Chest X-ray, AP view. Patient: 74 years old, sex F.
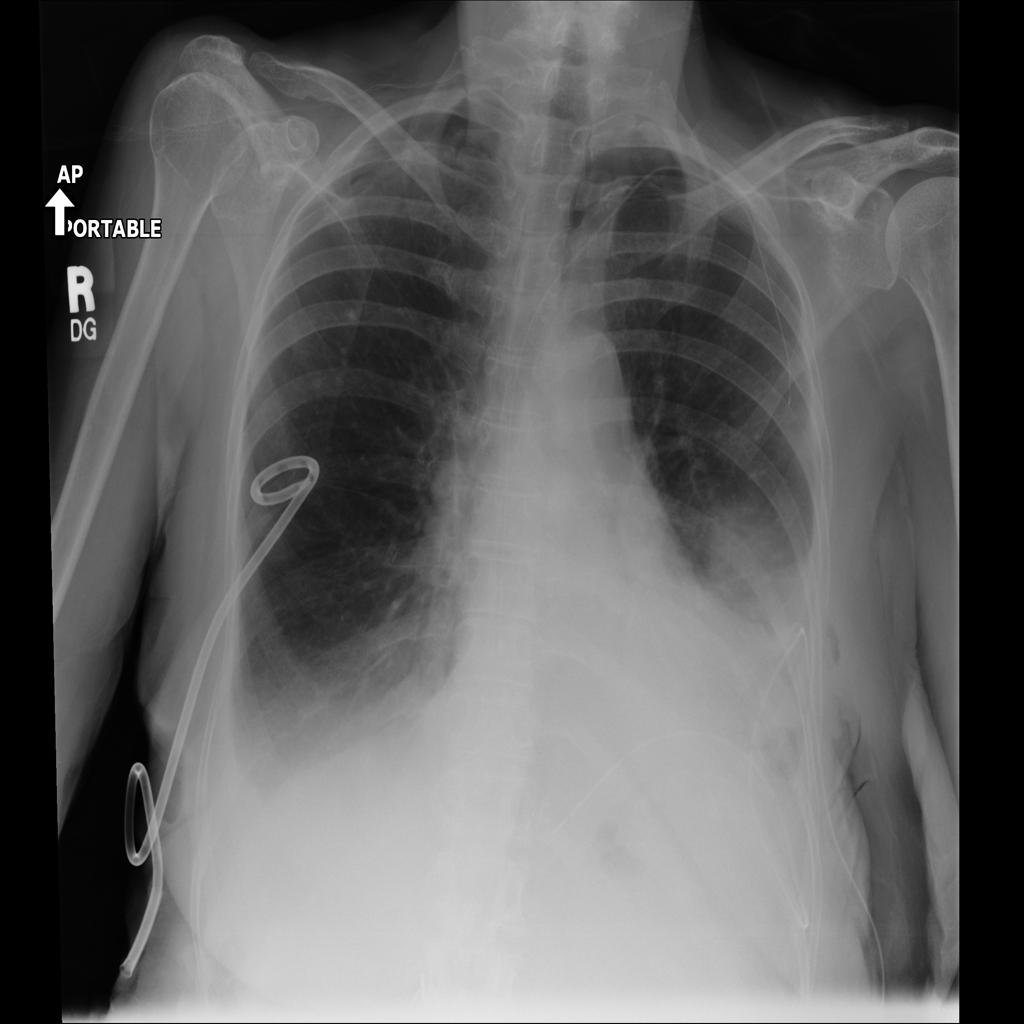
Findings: Atelectasis, Effusion, Pneumothorax